Question: So I suspect this to be a project problem as opposed to a code problem. I am still relatively new to xcode. I am trying to access the ABAddressBook libraries and have included them in the project alright.

Now when I try to say import "ABAddressBook.h", it doesn't know what I am talking about. Is there anything else I need to do to get that set up? Thanks!
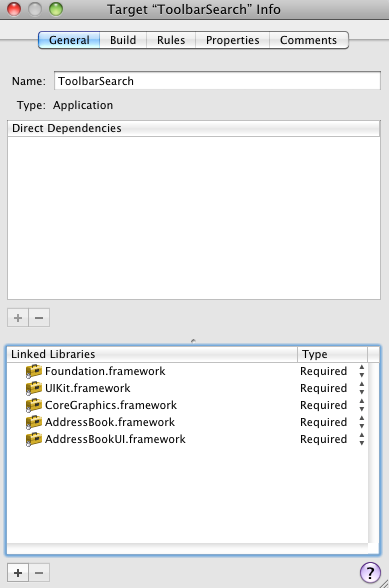
Answer: Try
'''
#import <AddressBook/AddressBook.h>
#import <AddressBookUI/AddressBookUI.h>
'''